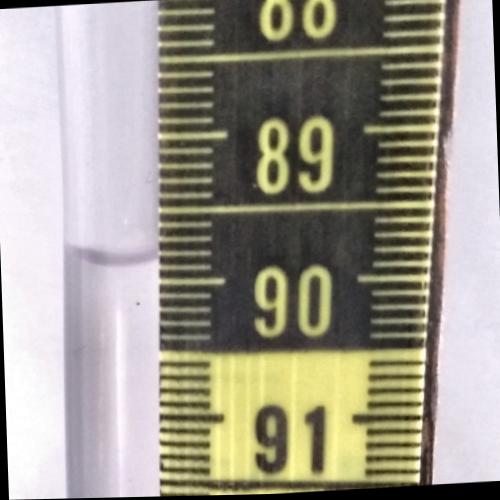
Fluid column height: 89.9 cm